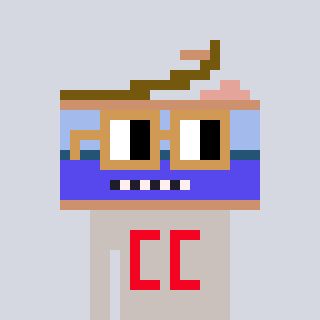
a pixel art character with square brown glasses, a canned ham-shaped head and a foggrey-colored body on a cool background